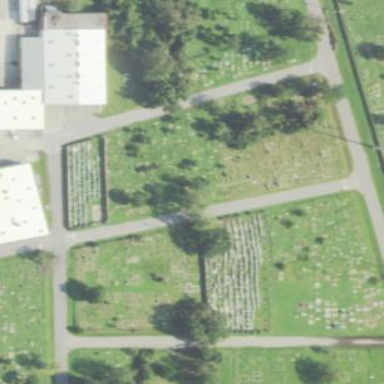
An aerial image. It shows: Cemetery.